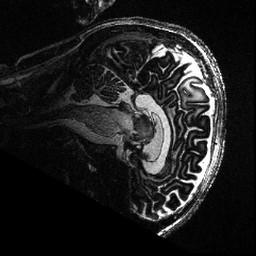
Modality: T1w
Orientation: sagittal
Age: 32
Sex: male
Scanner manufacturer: siemens
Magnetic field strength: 7 T
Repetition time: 4.5 s
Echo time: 0.00227 s